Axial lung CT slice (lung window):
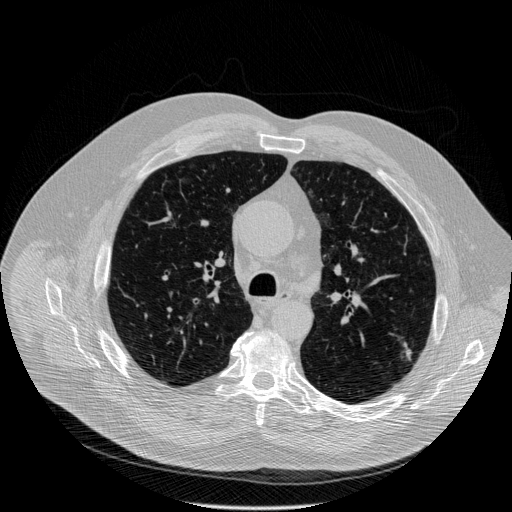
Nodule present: yes
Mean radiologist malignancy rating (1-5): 4